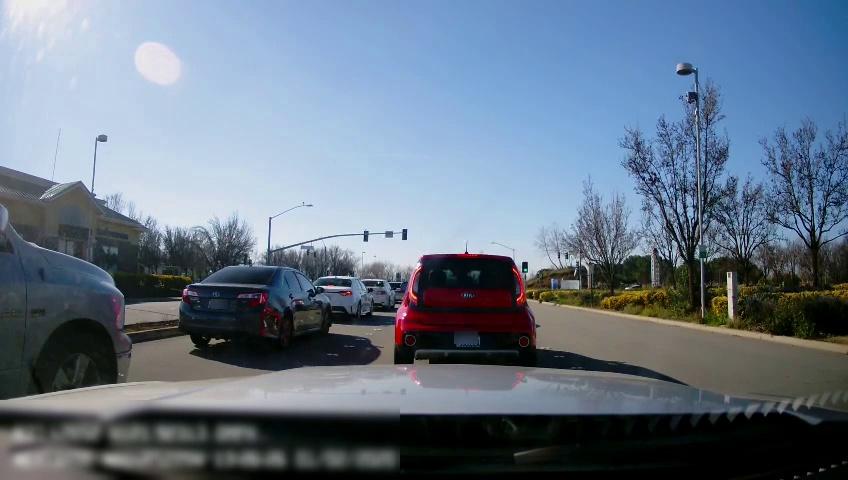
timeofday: Day
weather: Sunny
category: Drivable Space
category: Drivable Space
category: Vehicles | Car
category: Vehicles | Car
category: Vehicles | Car
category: Vehicles | Car
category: Vehicles | Car
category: Vehicles | Truck
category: Lanes | Current Lane
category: Lanes | Current Lane
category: Traffic | Lights
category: Traffic | Lights
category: Traffic | Lights